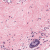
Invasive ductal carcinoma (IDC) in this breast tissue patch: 0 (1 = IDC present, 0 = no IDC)